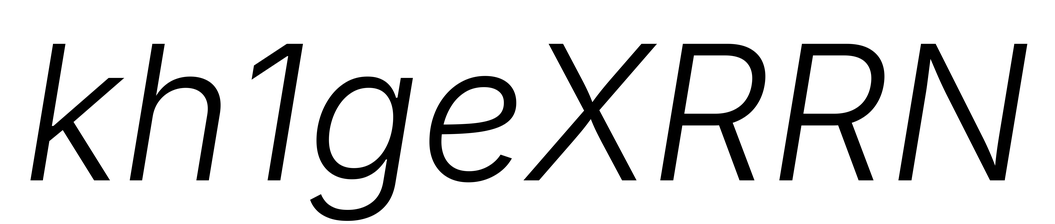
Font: Inter-Italic_Light_Italic